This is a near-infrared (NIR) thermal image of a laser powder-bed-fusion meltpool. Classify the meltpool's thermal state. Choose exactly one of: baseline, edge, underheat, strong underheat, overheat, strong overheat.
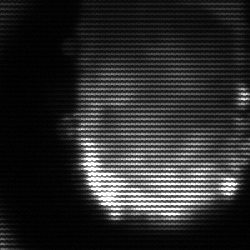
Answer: baseline